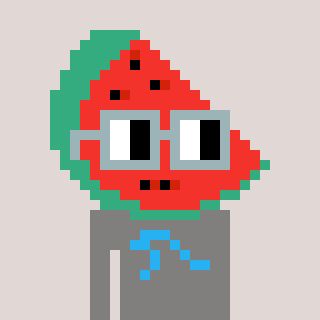
a pixel art character with square dark gray glasses, a watermelon-shaped head and a bluegrey-colored body on a warm background